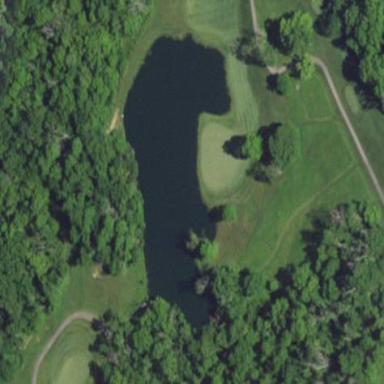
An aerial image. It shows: Water hazard in golf course. The hazard is natural water feature.